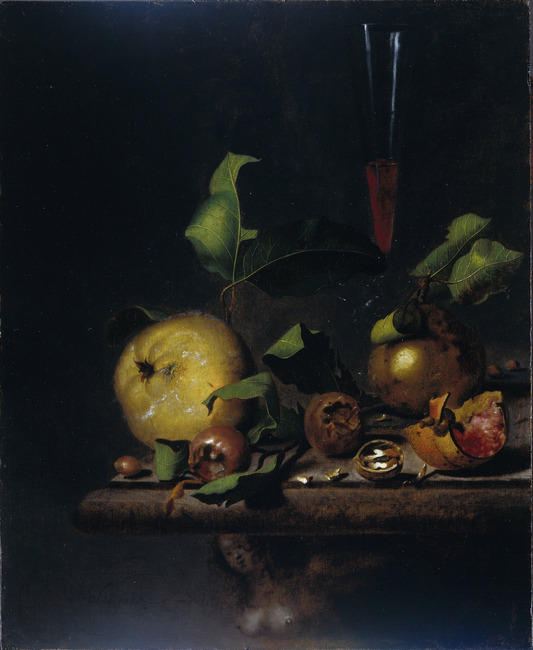
Title: Still life with pears, medlars and a glass
Artist: Martinus Nellius
Earliest date: 1687
Latest date: 1719
Genre: painting
Iconography: Still Life
Keywords: still life, pear, common medlar, drinking glass, table, pomegranate, nuts (guide term)